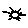
Label: sun